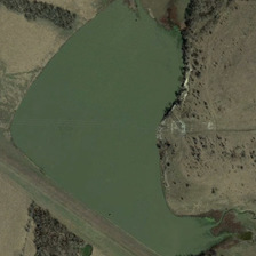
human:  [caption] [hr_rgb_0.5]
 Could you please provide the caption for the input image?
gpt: Here is a pond in the bareland with several trees scattered around.

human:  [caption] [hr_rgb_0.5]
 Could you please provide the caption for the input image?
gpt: It was a bare pond with several trees scattered around it.

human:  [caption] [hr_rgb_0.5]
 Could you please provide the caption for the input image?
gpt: it is a irregularl shaped green pond alongside a straight dirt road .

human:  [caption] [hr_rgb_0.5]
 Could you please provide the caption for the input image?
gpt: some trees and barelands are near an almost triangular green pond .

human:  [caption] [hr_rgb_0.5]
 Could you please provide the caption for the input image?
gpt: Here are some trees scattered in wild pond.